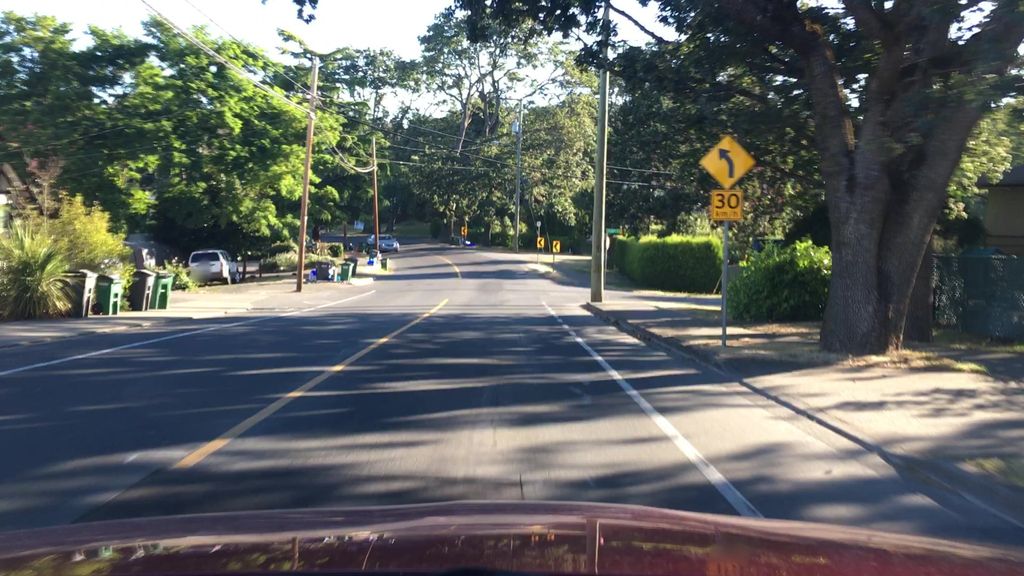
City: victoria